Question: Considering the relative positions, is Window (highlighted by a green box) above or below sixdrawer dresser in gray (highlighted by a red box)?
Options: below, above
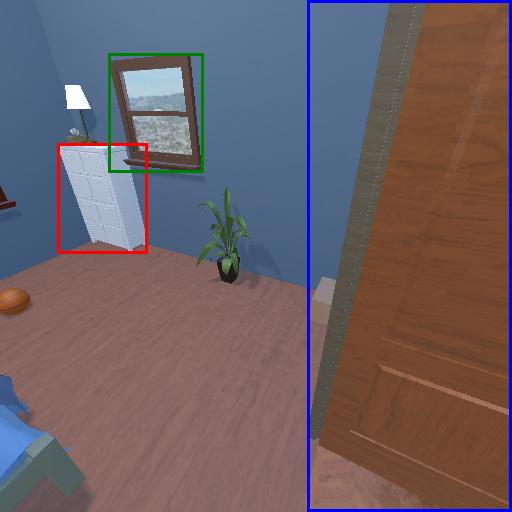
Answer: below